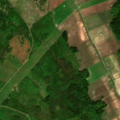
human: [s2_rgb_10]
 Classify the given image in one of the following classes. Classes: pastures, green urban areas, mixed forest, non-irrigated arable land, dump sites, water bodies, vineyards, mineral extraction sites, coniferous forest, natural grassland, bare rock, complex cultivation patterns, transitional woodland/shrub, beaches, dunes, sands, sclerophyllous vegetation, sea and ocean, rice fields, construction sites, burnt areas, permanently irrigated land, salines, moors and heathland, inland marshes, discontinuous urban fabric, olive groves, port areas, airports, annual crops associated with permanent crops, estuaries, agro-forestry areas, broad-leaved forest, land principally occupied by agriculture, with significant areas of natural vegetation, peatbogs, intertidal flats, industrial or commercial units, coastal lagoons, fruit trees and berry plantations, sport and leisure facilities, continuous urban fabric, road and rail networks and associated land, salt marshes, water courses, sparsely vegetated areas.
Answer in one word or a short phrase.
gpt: non-irrigated arable land, mixed forest, transitional woodland/shrub